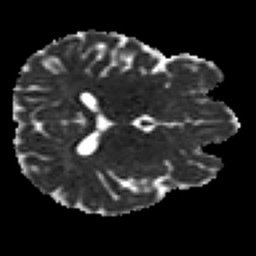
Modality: MD
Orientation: axial
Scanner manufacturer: siemens
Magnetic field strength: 3 T
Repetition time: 7.8 s
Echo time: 0.09 s